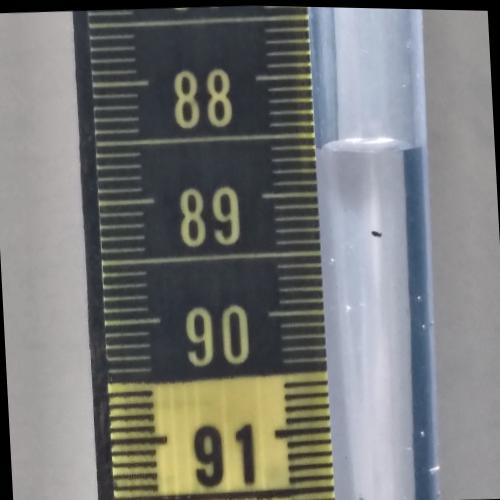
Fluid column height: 88.6 cm